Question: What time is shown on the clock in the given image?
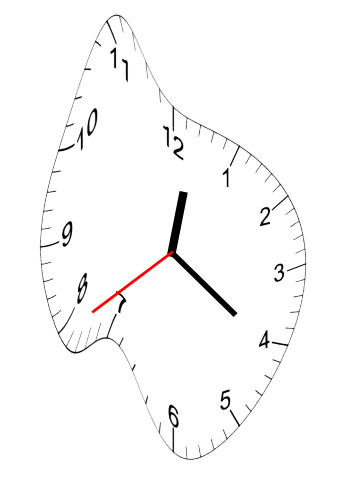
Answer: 12:20:39